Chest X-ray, AP view. Patient: 20 years old, sex M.
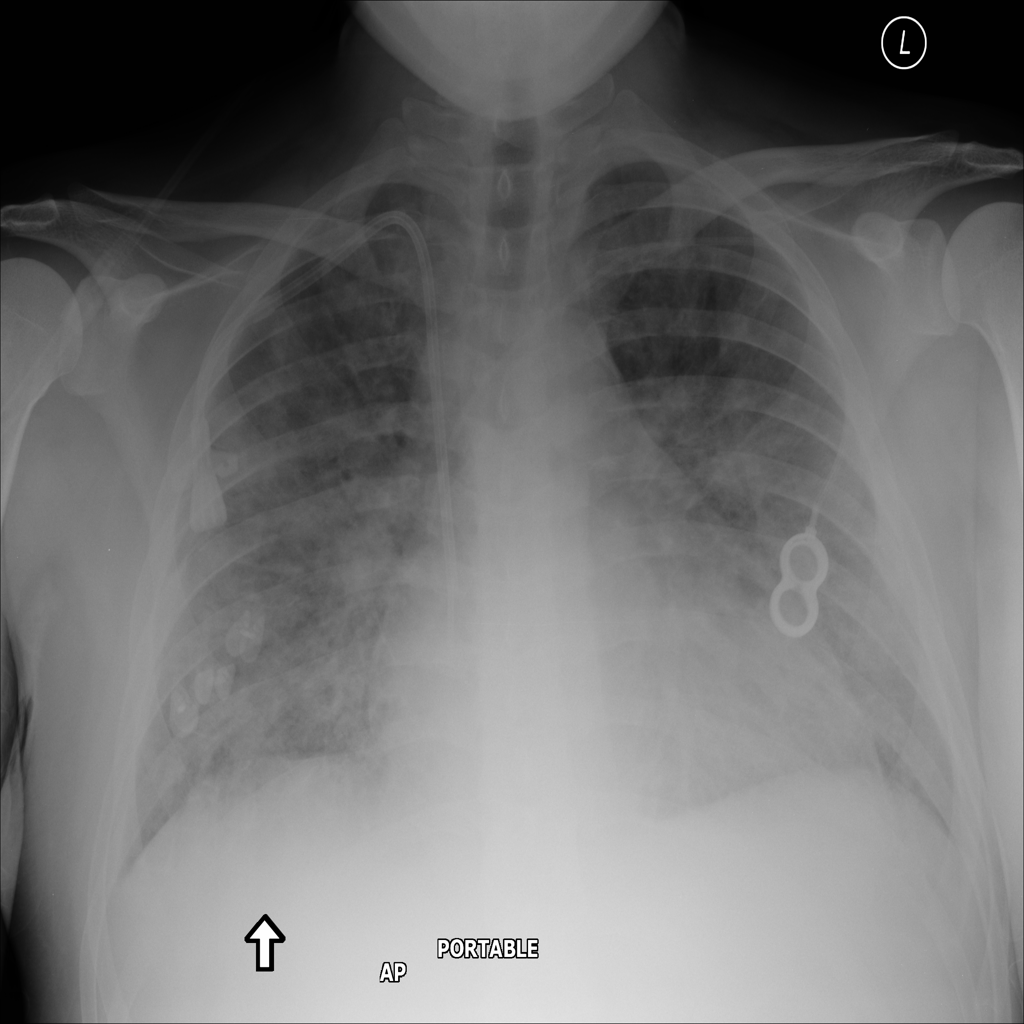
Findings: Edema, Infiltration